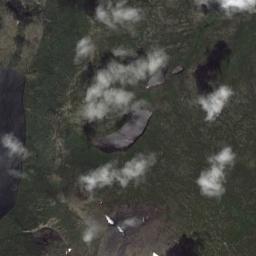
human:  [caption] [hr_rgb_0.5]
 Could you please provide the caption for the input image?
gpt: The cumulus clouds are located above the land covered by dense vegetation and a lake is on the land .

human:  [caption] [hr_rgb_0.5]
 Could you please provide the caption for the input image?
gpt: A few thin white clouds floated over the lawn .

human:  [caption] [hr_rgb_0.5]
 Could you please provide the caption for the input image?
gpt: Sparse white clouds on green earth .

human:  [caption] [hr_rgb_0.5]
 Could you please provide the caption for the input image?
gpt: The white cloud is above green land .

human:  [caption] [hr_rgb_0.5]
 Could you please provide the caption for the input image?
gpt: A few pieces of sparse white clouds over a green land .